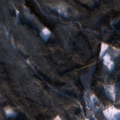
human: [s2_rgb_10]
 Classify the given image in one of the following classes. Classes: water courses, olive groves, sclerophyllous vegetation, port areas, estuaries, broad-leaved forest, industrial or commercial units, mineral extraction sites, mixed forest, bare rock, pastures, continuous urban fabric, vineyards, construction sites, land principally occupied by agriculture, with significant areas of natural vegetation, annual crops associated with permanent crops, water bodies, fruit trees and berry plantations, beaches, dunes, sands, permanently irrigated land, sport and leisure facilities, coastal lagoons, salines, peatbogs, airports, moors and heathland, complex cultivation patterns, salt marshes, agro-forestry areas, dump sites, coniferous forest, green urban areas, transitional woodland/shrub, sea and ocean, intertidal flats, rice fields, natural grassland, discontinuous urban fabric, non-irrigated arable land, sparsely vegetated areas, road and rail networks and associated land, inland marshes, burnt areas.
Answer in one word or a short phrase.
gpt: coniferous forest, mixed forest